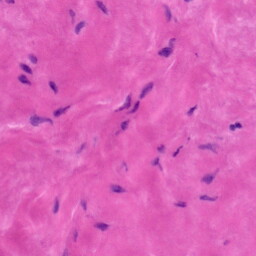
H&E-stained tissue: Tonsil